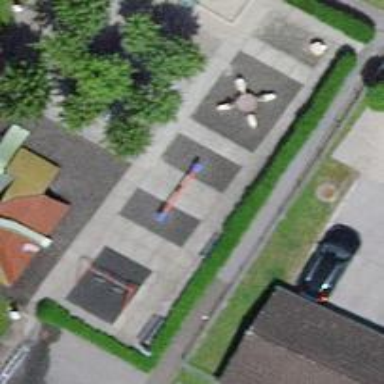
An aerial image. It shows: Playground featuring seesaw.